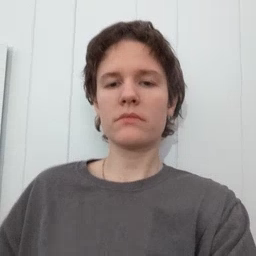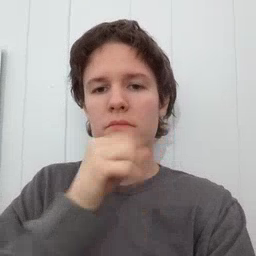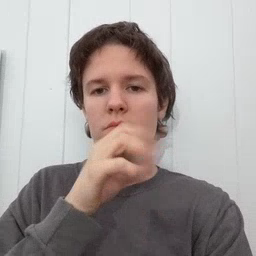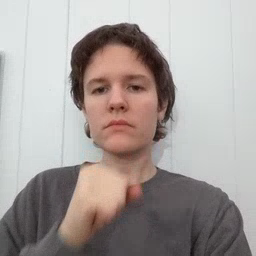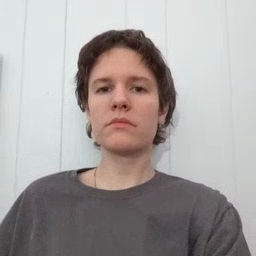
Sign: orange